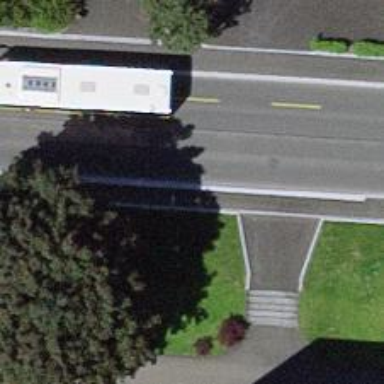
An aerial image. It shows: Bus stop with platform for public transport.